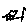
Label: zigzag